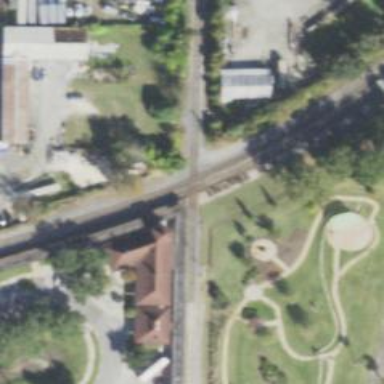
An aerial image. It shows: Railway crossing.